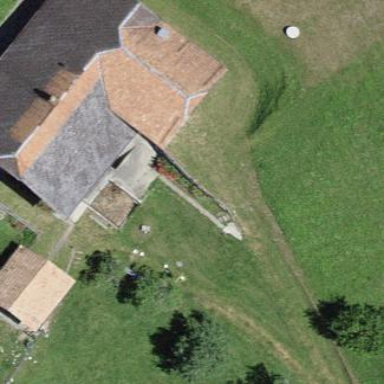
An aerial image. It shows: Farm building.